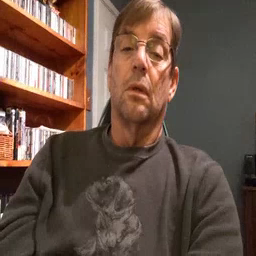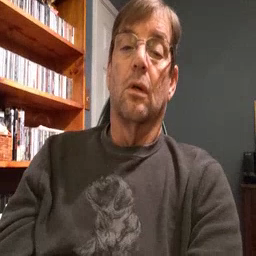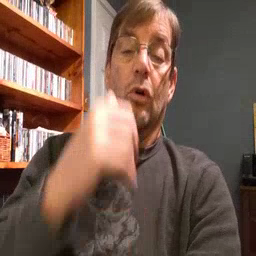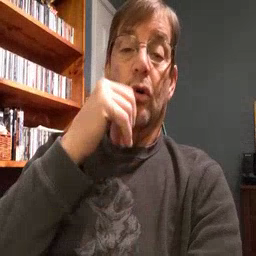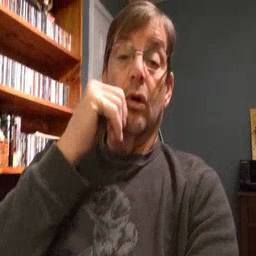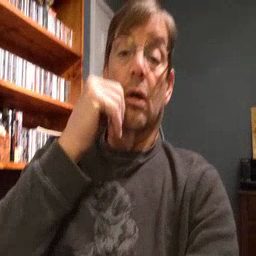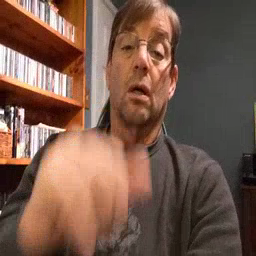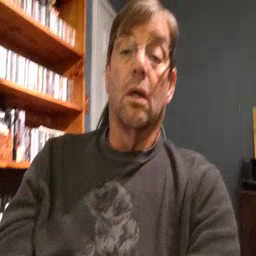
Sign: girl